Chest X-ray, PA view. Patient: 60 years old, sex F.
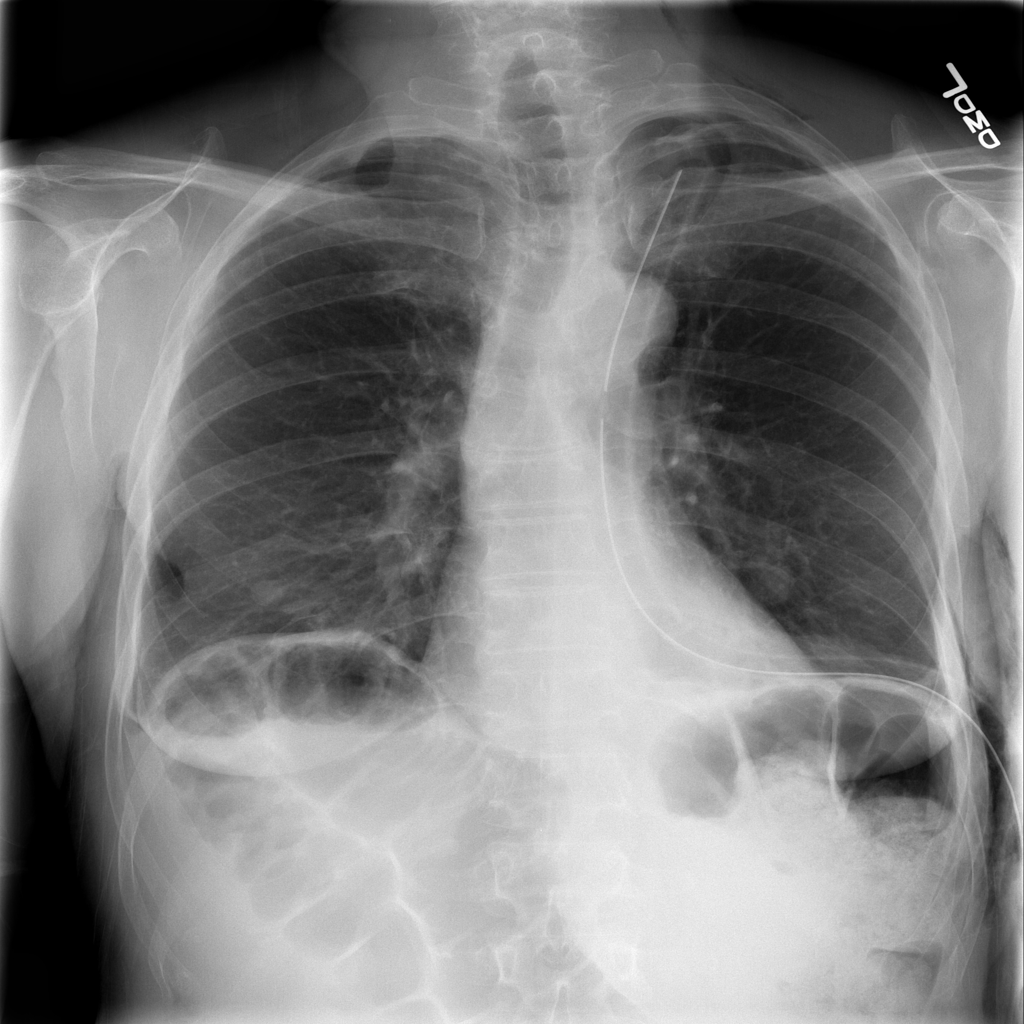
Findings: Effusion, Emphysema, Nodule, Pleural_Thickening